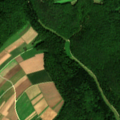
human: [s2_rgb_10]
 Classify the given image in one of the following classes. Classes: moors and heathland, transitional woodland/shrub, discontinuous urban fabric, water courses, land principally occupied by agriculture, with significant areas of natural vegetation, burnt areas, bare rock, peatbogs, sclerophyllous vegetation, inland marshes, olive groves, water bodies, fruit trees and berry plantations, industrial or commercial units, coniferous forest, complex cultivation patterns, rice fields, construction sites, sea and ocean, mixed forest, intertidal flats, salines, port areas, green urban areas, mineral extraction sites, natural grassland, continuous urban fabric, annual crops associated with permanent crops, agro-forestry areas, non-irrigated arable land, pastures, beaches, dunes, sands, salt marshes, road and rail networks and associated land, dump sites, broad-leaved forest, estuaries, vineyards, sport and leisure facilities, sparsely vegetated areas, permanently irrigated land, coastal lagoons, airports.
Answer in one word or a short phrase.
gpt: non-irrigated arable land, broad-leaved forest, mixed forest